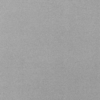
Label: dusty